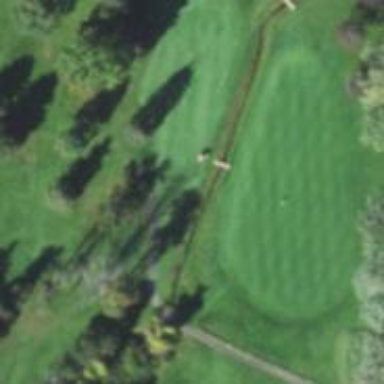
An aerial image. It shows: Pathway for golfing.